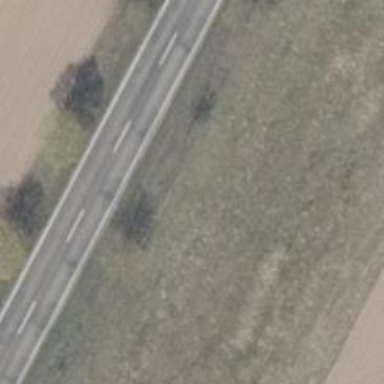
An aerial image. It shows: Secondary road.